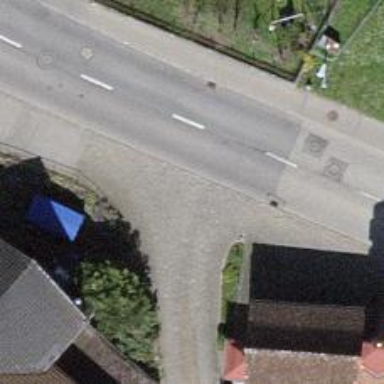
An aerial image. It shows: Unmarked crossing on the road.